Question: I'm trying to get UI5 to change the row backgound based on the value of a field. This works after the initial load has been done and you scroll, but it doesn't work on the initial load.
This isn't working because the cell hasn't been added to its parent container as far as I can tell 'this.$().closest('tr')' returns nothing. Upon scrolling the cell has been added to its parent, and then everything woks just fine.
'''
<!DOCTYPE html>
<html><head>
<meta http-equiv='X-UA-Compatible' content='IE=edge' />
<title>Bindign Rows</title>
<script id='sap-ui-bootstrap'
src='https://openui5.hana.ondemand.com/resources/sap-ui-core.js'
data-sap-ui-theme='sap_bluecrystal'
data-sap-ui-libs='sap.ui.commons,sap.ui.table'></script>
<script>
var data = [
{sex: 'm', fname: 'XXX' , lname : 'YYYYY'},
{sex: 'm', fname: 'XXX' , lname : 'YYYYY'},
{sex: 'f', fname: 'XXX', lname : 'YYYYY'},
{sex: 'f', fname: 'XXX', lname : 'YYYYY'} ,
{sex: 'm', fname: 'XXX', lname : 'YYYYY'},
{sex: 'f', fname: 'XXX', lname : 'YYYYY'}
];
var oTable = new sap.ui.table.Table({visibleRowCount: 3});
var oModel = new sap.ui.model.json.JSONModel();
oModel.setData({modelData: data});
oTable.setModel(oModel);
var template1 = new sap.ui.commons.TextField().bindProperty("value", "sex",
function(sex){
if(sex == "m" ){
// !! the below parent can't be found.
this.$().closest("tr").css("background-color", "red");
} else if(sex == "f" )
{
this.$().closest("tr").css("background-color", "inherit");
}
return sex ;
}
);
oTable.addColumn(new sap.ui.table.Column({ label: "Sex",
template: template1}));
oTable.placeAt('content');
oTable.bindRows("/modelData");
</script>
</head>
<body class='sapUiBody'>
<div id='content'></div>
</body>
</html>
'''
What you'll see is that upon initial load all cells are grey.
When you scroll all cells with sex:M will get a red background. We'd love it if the red background would populate right from the first load.

<URL>
---
Things we tried:
- '.bindRows('/data', template1)'- 'bindRows'- <URL>- 'onParentChanged''onLoad''onDataBinding''onRowCreated'-
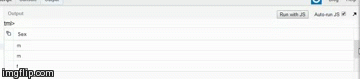
Answer: ## Better Solution
Combined addDelegate with the scroll handler on the vertical scrollbar, not ideal because they are both undocumented features
'''
function updateRows(oEvent) {
if (oEvent.type !== 'AfterRendering'){
this.onvscroll(oEvent);
}
var rows = this.getVisibleRowCount(); //number of rows on tab
var rowStart = this.getFirstVisibleRow();
var ctx;
for (var i=0; i<rows; i++){
ctx = this.getContextByIndex(rowStart + i); //content
this.getRows()[i].$().toggleClass("male",ctx?ctx.getObject().sex === 'm':false);
}
};
oTable.addDelegate({ onAfterRendering : $.proxy(this.updateRows, oTable)});
oTable._oVSb.attachScroll(this.updateRows,oTable);
'''
see <URL>